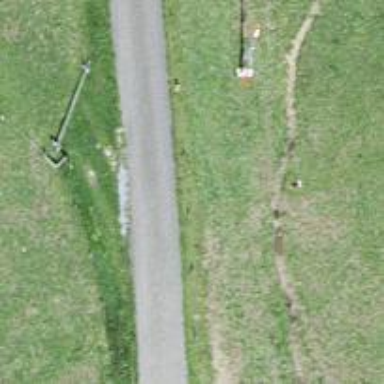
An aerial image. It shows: Grassy track with grade 5 track type.